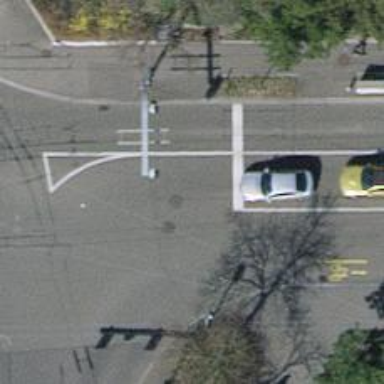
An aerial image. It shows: Road with traffic signals.